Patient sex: M
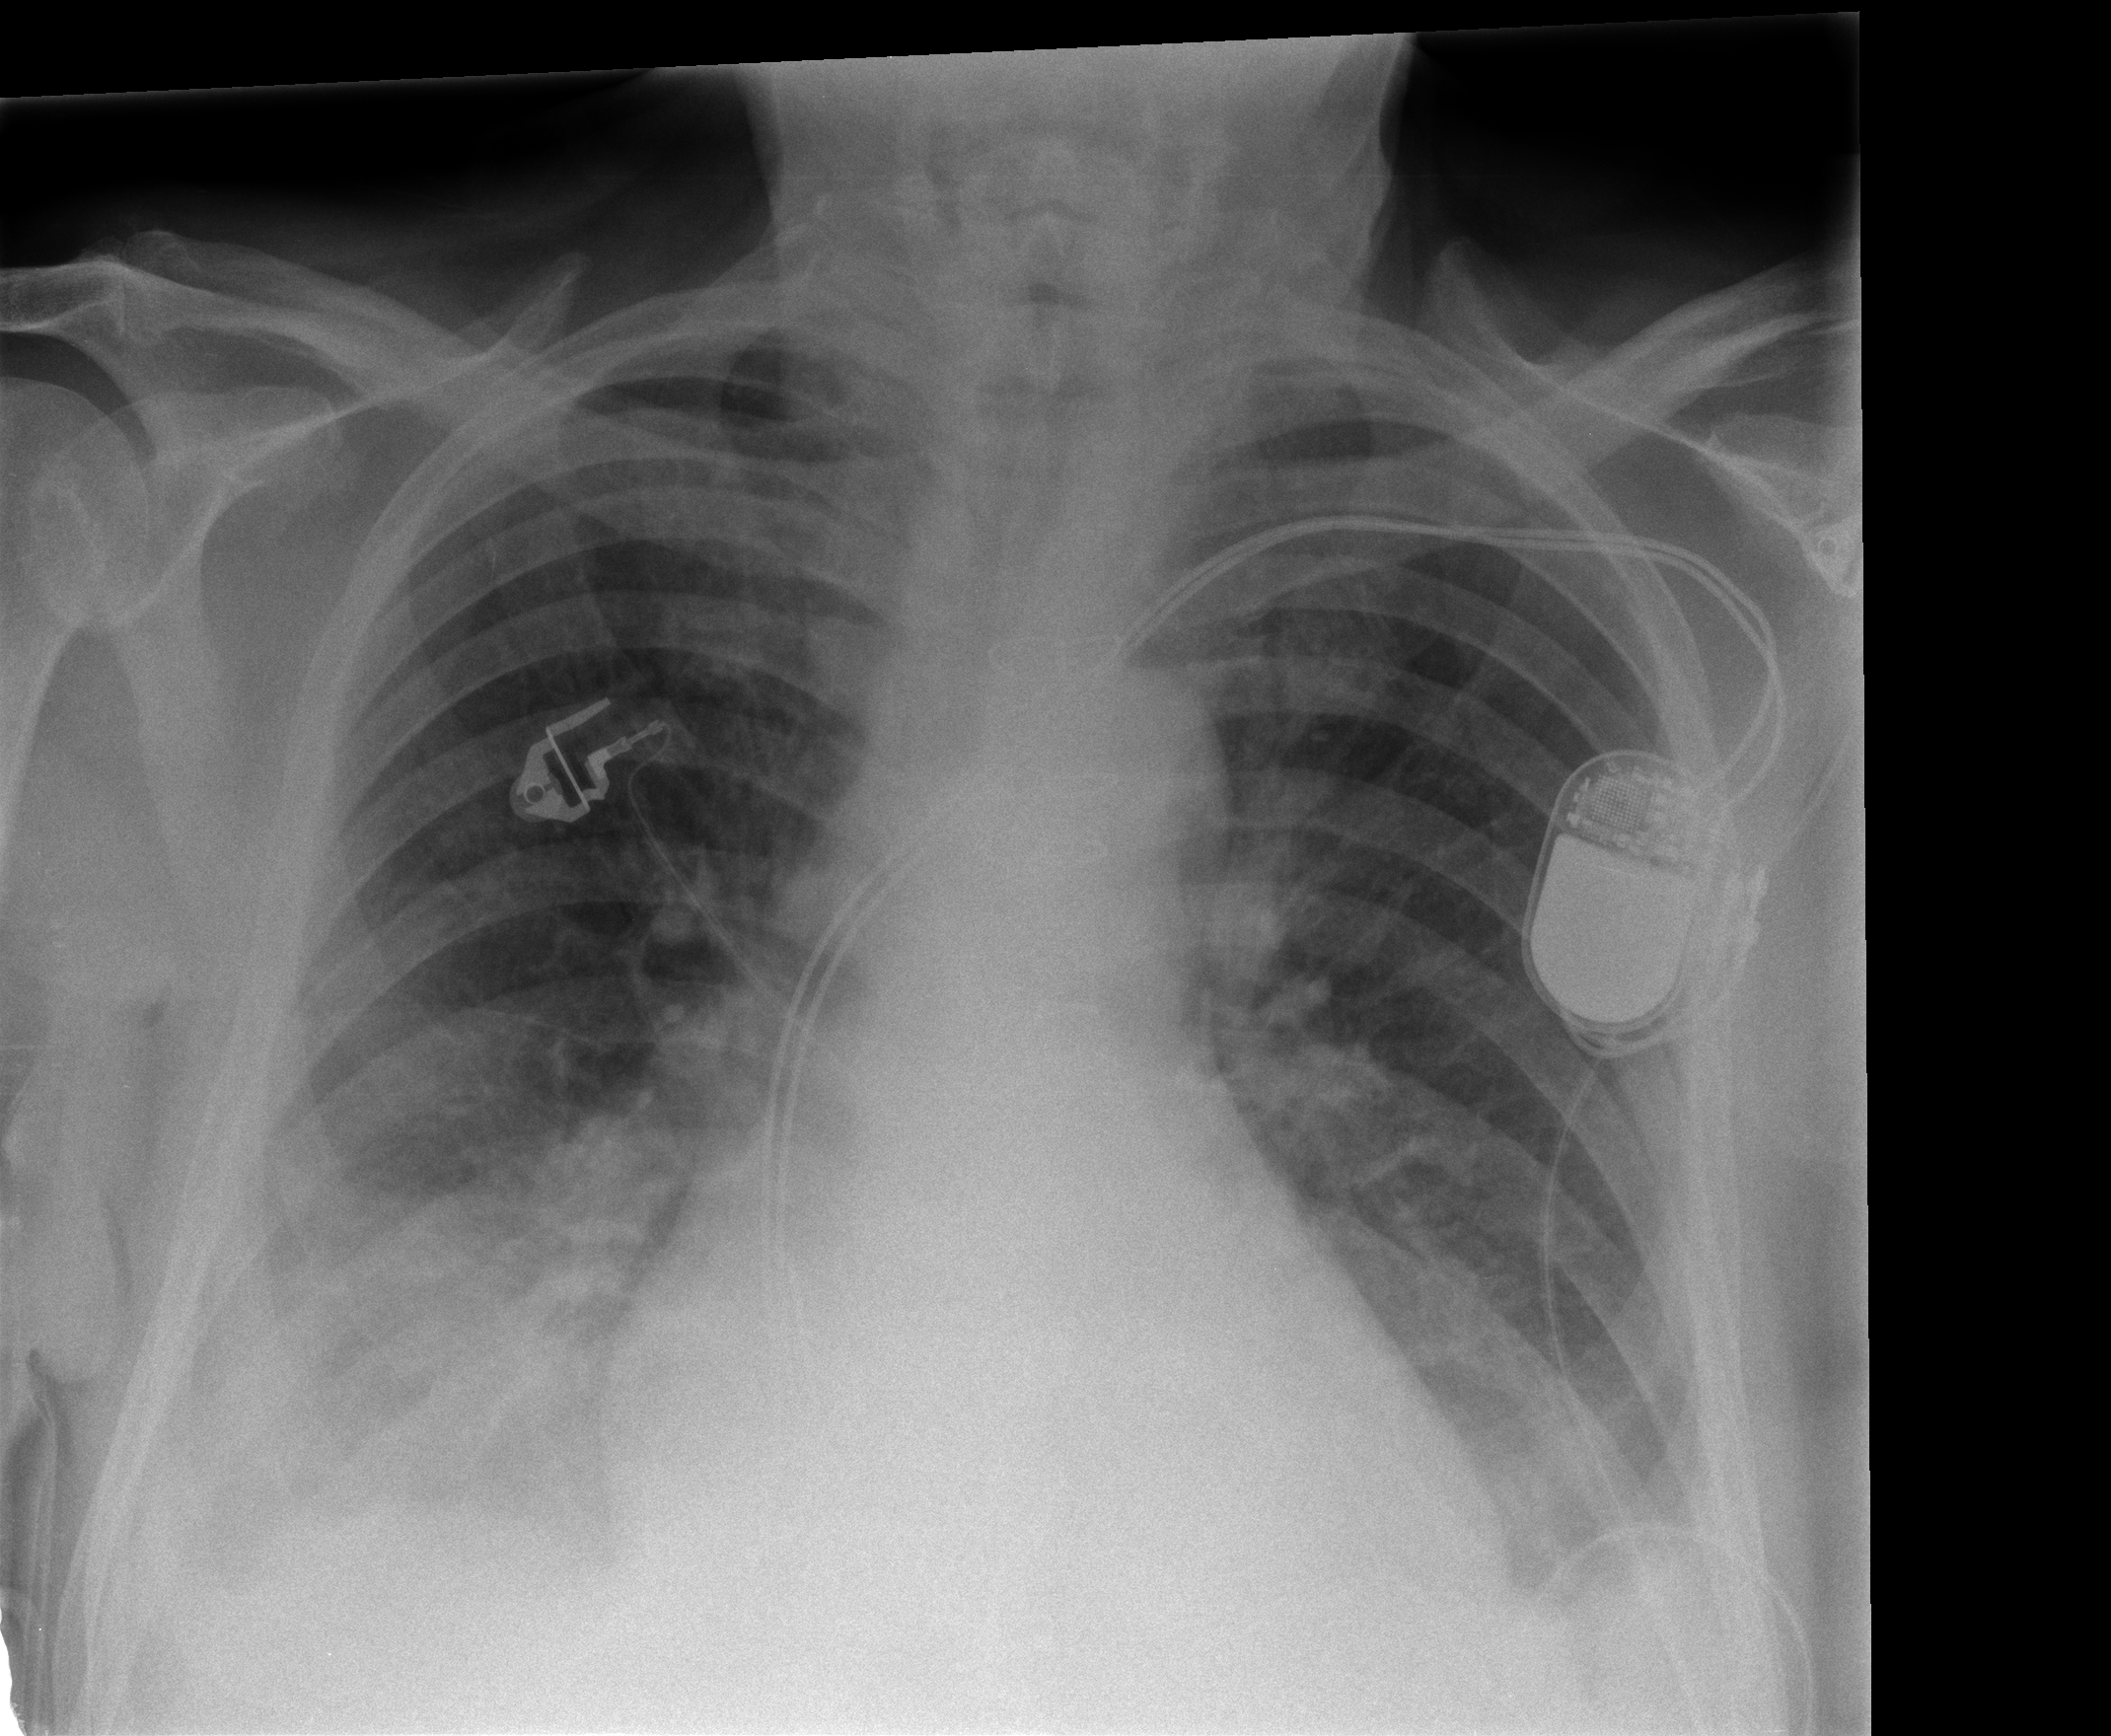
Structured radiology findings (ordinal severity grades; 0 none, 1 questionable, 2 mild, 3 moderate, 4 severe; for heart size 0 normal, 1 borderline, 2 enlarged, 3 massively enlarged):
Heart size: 1
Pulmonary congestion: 2
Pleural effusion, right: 2
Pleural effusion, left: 2
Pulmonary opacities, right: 2
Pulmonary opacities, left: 0
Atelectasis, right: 2
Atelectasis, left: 2